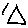
Label: triangle